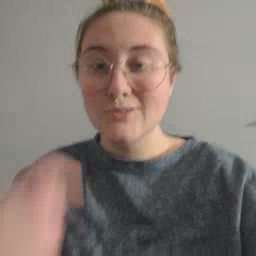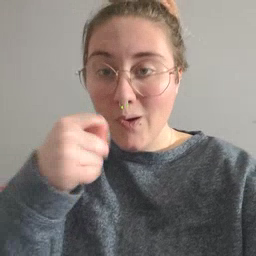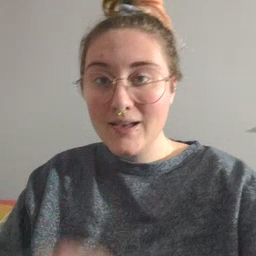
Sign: toy